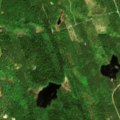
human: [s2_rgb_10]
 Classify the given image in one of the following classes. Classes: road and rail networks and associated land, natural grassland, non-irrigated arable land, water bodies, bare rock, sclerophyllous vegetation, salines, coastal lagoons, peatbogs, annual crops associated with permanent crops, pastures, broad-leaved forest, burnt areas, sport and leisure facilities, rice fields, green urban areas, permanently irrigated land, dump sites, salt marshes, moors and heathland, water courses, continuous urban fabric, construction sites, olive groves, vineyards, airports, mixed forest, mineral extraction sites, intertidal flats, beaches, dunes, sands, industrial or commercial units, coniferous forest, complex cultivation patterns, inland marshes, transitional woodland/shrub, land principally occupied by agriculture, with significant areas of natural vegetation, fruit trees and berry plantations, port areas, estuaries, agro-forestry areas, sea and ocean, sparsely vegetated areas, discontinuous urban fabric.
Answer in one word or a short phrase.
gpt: coniferous forest, mixed forest